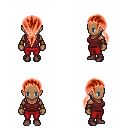
a pixel art fantasy rpg character, female body template, human, dark skin, maroon pirate shirt, red pants, red ponytail hairstyle, leather bracers, maroon shoes, four views (front, back, left, right), 2x2 character sprite sheet, small pixel art, hard edges, no anti-aliasing